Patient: sex M, age 94
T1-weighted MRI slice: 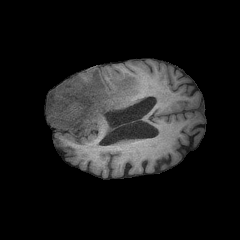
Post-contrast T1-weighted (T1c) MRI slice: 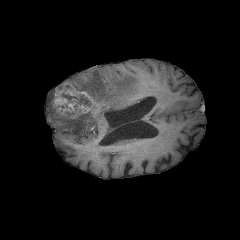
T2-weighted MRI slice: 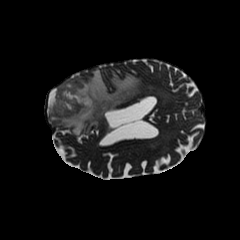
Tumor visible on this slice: yes
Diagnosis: Glioblastoma, IDH-wildtype
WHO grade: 4